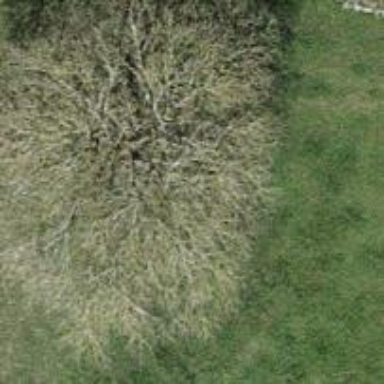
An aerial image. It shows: Beautiful tree in nature.